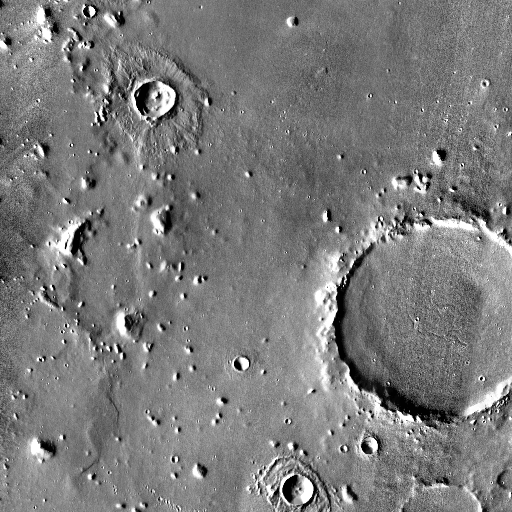
Crater classes present: Background, Other, Layered, Buried, Secondary